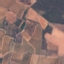
Land use / land cover: PermanentCrop